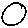
Label: circle